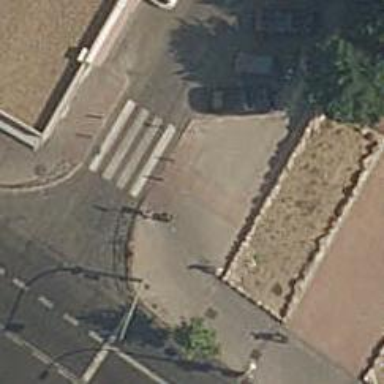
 there are traffic signals and zebra crossing."